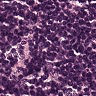
Metastatic tissue present: no